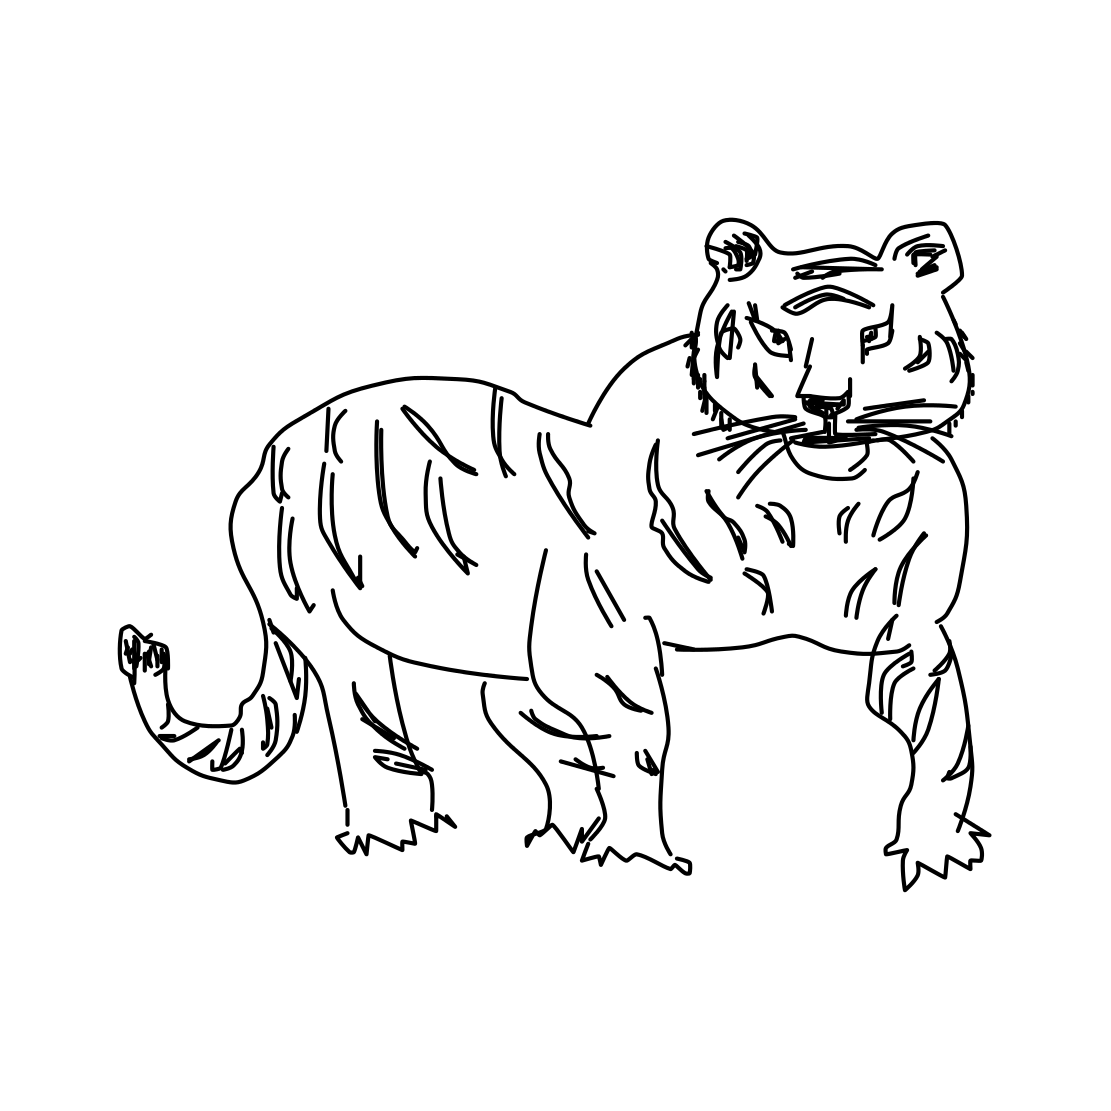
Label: tiger